Question: I have recently designed a really small django template looking like this :

The html code looks like this :
'''
{% for category in categories %}
<div class="row">
<div class="column">
<h3>{{ category }}</h3>
<ul>
{% for elem in elems %}
<li><a href=...>{{ elem }}</a></li>
{% endfor %}
</ul>
</div>
</div>
{% endfor %}
'''
And the CSS code :
'''
.row:before,
.row:after {
content: " ";
display: table;
}
.row:after {
clear: both;
}
.column{
width: 50%;
}
'''
I would like to have the rows to collapse if there is enough space.
In my example, I would like the Test column to go just behind the Pet one (only separated by the padding).
Is there any css property which could help me achieving this ? Or should I change my approach ?
Thanks !
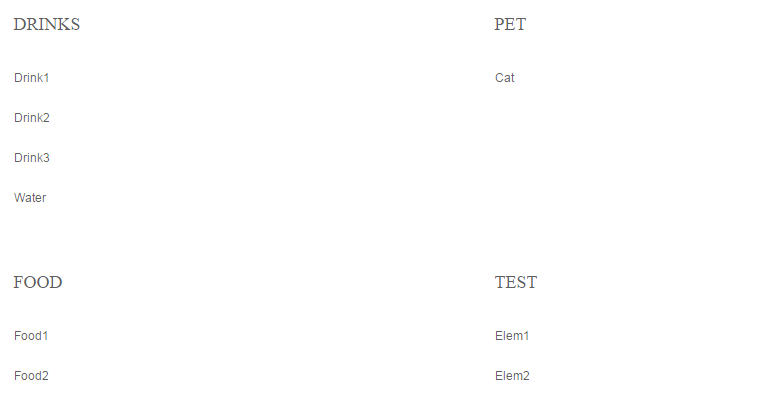
Answer: The divs have no defined width. They will take up the entire page such that there is no horizontal room left. What you want is a responsive design that changes that width based on the size of the boxes, and the size of the screen.
Using the @media selector to limit a specific style to the size of the current browser window will allow the size of the divs to respond as you desire:
'''
@media screen and (max-width : 600px) {
.box {
width: 50%;
}
}
@media screen and (min-width : 601px) {
.box {
width: 33.3%;
}
}
'''
<URL>
Hope that helps!
EDIT: Having read your comments I now see what you mean. Saying collapse confused me and I assumed you were asking for something dynamic.
The best way to solve this is to prioritise columns over rows. It's not a true table so they aren't even rows exactly.
'''
<div class="column">
<div class="row">
<h3>Drinks</h3>
<ul><li>item 1</li><li>item 2</li></ul>
</div>
<div class="row">
<h3>Food</h3>
<ul><li>item 1</li><li>item 2</li></ul>
</div>
</div>
<div class="column">
<div class="row">
<h3>Pet</h3>
<ul><li>item 1</li></ul>
</div>
<div class="row">
<h3>Test</h3>
<ul><li>item 1</li><li>item 2</li></ul>
</div>
</div>
'''
Using the following CSS will give the desired result.
'''
.column {
width:50%;
float:left;
}
'''
Using your code this would equate to:
'''
{% for category in categories %}
<div class="column">
<div class="row">
<h3>{{ category }}</h3>
<ul> {% for elem in elems %}<li><a href=...> {{ elem }}</a></li>{% endfor %}</ul>
</div>
</div>
{% endfor %}
'''
This answer has gotten quite long, I apologise!
<URL>